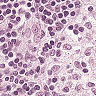
Metastatic tissue present: no